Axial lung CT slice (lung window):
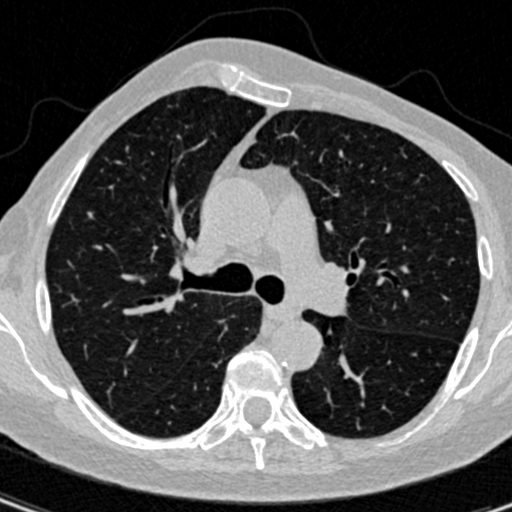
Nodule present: no